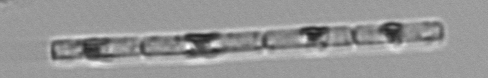
Label: Guinardia_delicatula